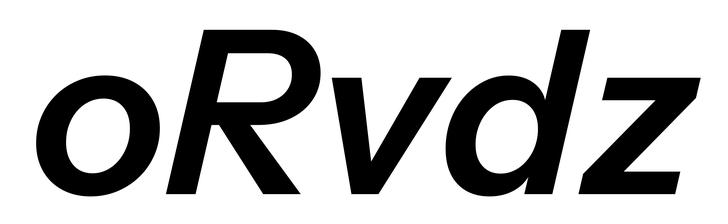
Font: InstrumentSans-Italic_SemiBold_Italic